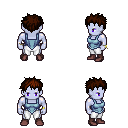
a pixel art fantasy rpg character, male body template, dark elf, purple skin, blue vest, white pants, brown bedhead hairstyle, bracelets, maroon shoes, four views (front, back, left, right), 2x2 character sprite sheet, small pixel art, hard edges, no anti-aliasing